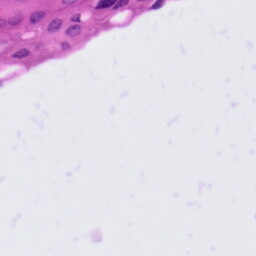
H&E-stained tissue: Tonsil